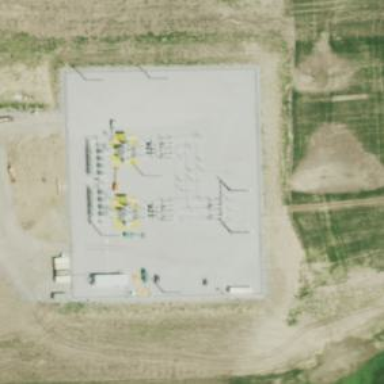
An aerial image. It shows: Switch for power supply.